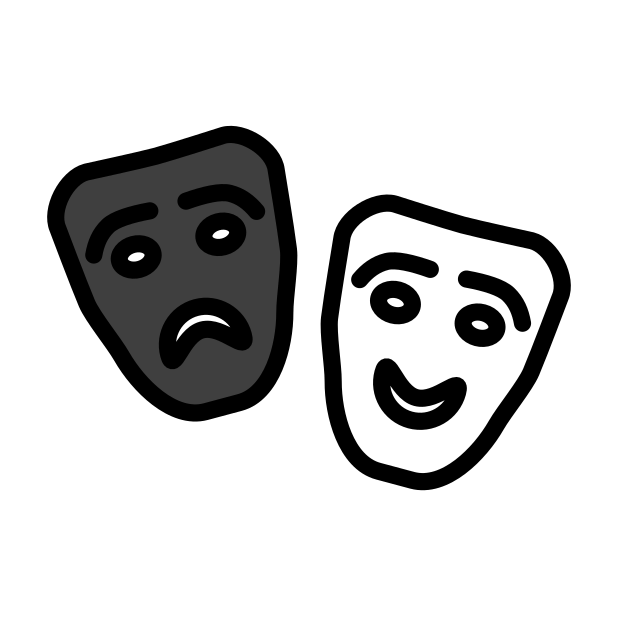
Emoji: 🎭
Name: performing arts
Unicode: 0x1f3ad